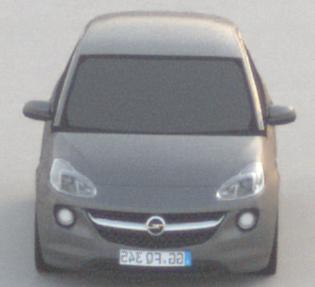
Make: Opel
Model: ADAM 1.2
Detailed model: ADAM
Model produced from: 2013/01
Model produced until: 2014/11
Doors: 3
Color: gray
Road condition: dry road
Daytime: sunrise or sunset
Contrast: low contrast